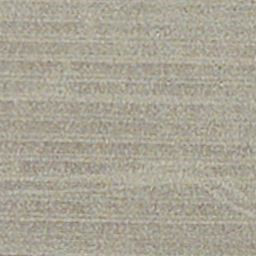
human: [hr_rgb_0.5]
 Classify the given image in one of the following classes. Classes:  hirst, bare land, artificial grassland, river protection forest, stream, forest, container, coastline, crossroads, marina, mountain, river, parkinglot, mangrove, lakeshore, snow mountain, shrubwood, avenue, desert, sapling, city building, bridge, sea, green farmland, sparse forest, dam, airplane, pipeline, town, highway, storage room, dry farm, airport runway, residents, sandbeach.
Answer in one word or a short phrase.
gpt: dry farm